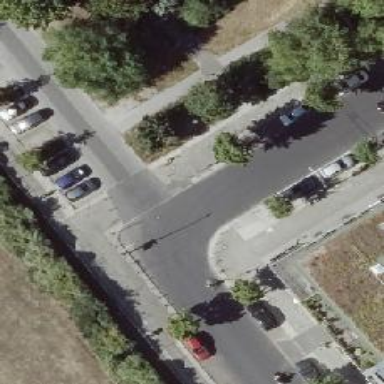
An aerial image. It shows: Residential street with parallel parking on the right side. The street has asphalt surface and separate sidewalk.